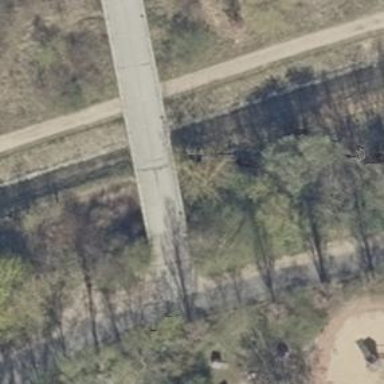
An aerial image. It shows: Footway road with bridge that includes ramp.